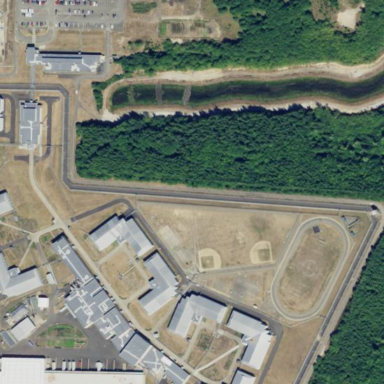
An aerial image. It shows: Prison.